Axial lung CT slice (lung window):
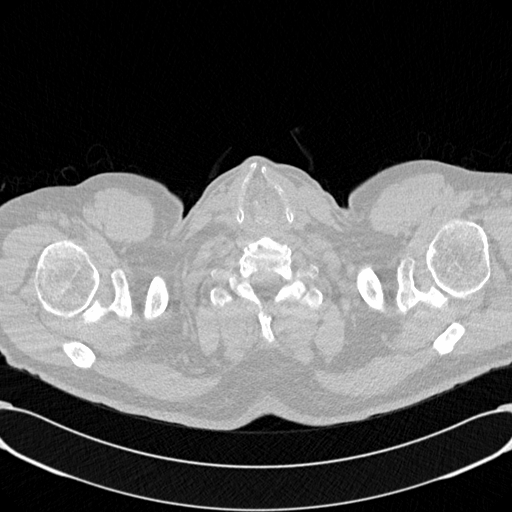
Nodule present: no